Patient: sex F, age 69
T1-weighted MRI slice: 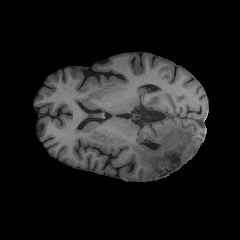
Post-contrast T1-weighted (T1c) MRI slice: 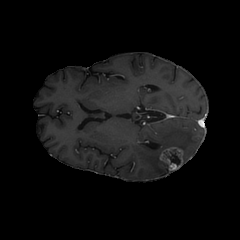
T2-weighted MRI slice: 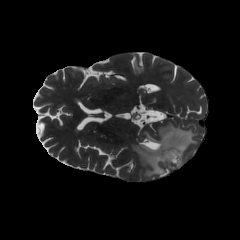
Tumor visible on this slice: yes
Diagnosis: Glioblastoma, IDH-wildtype
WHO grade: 4